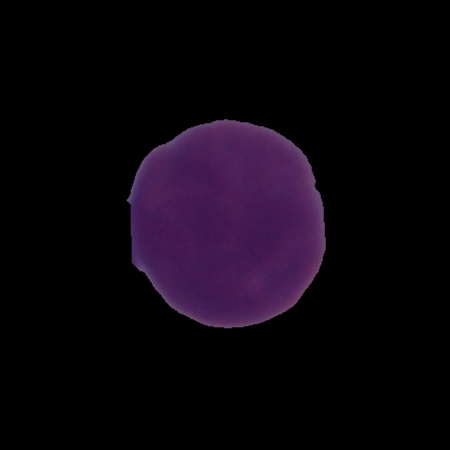
Label: cancer